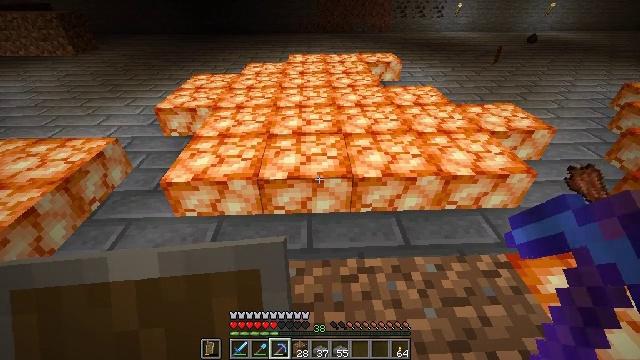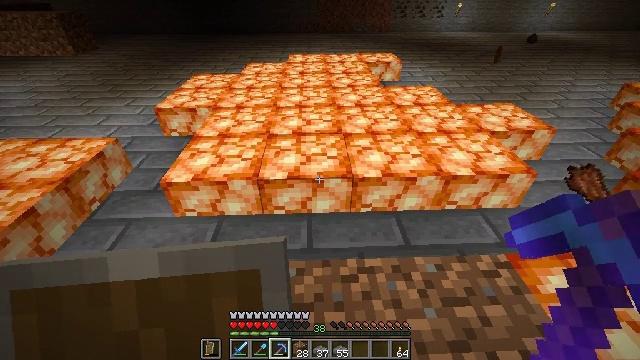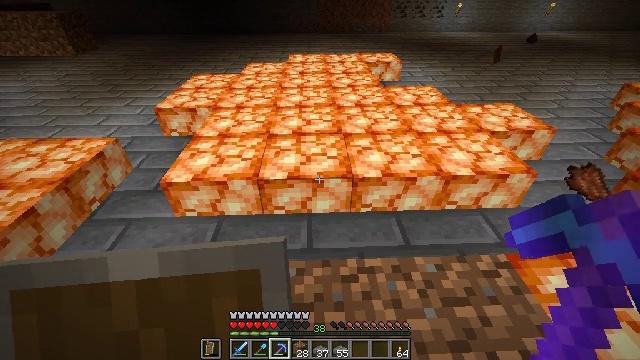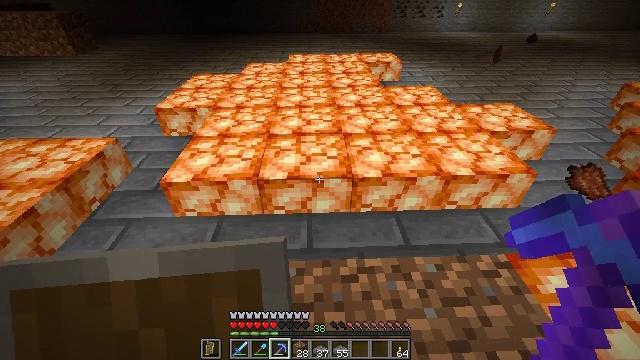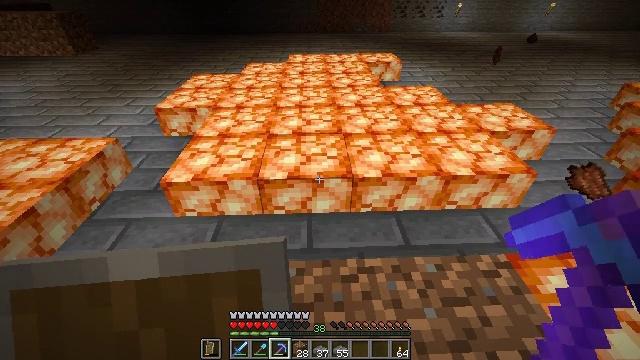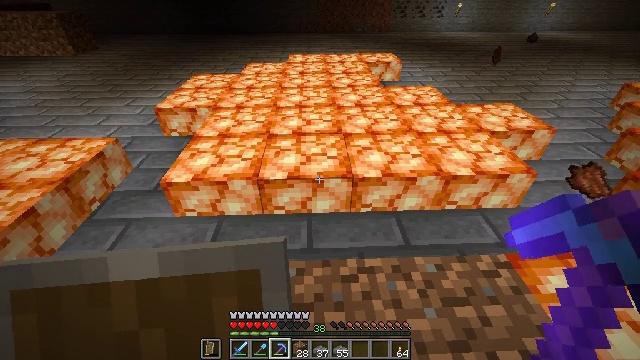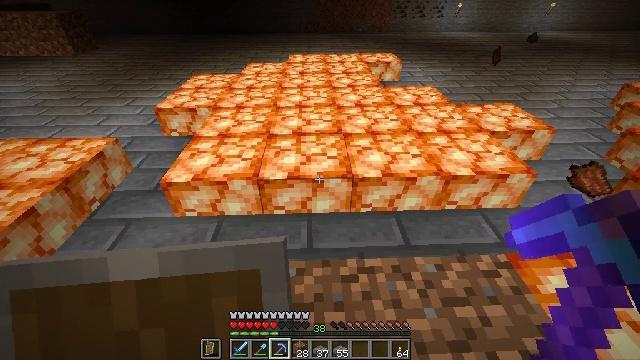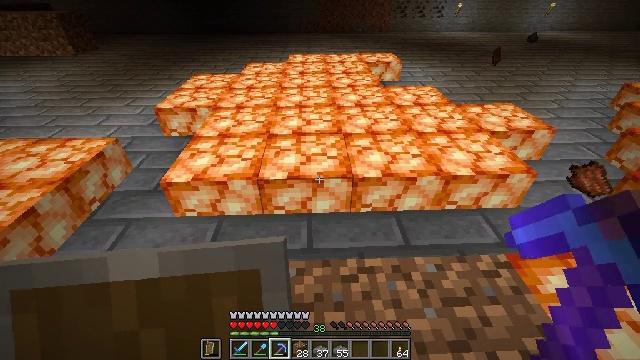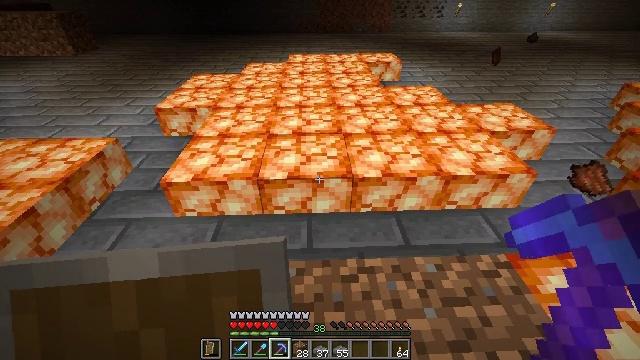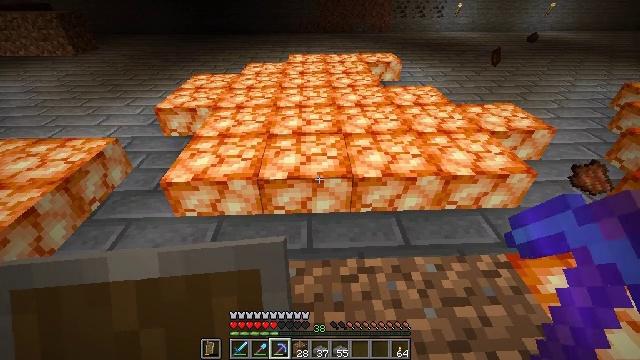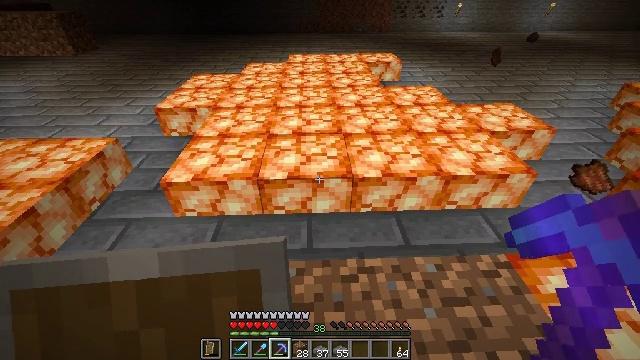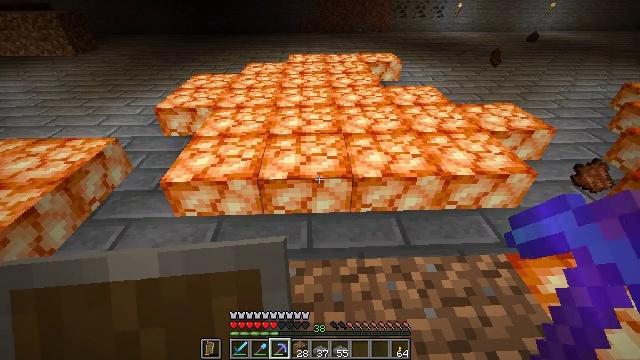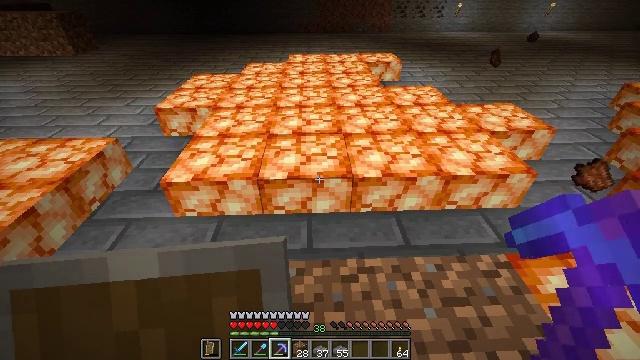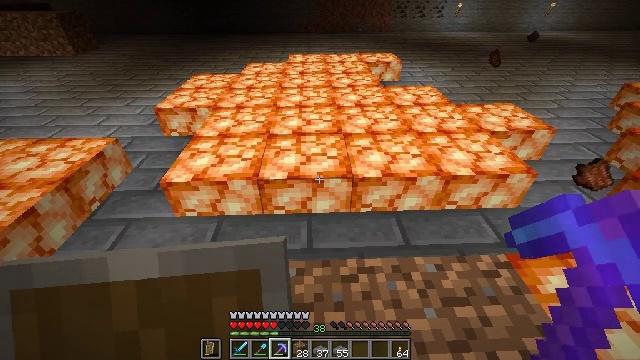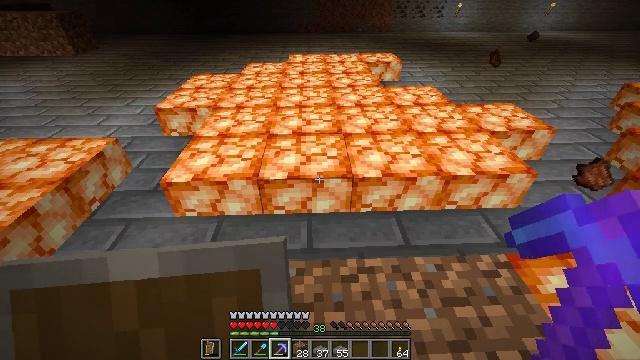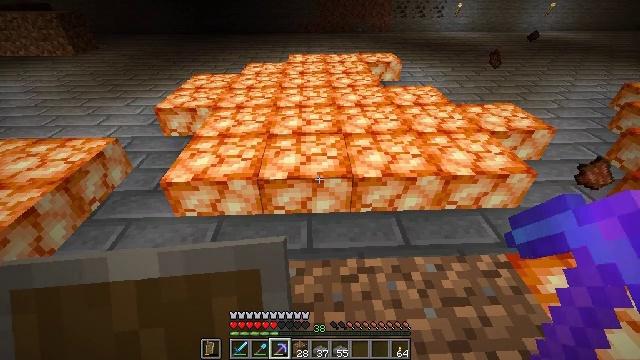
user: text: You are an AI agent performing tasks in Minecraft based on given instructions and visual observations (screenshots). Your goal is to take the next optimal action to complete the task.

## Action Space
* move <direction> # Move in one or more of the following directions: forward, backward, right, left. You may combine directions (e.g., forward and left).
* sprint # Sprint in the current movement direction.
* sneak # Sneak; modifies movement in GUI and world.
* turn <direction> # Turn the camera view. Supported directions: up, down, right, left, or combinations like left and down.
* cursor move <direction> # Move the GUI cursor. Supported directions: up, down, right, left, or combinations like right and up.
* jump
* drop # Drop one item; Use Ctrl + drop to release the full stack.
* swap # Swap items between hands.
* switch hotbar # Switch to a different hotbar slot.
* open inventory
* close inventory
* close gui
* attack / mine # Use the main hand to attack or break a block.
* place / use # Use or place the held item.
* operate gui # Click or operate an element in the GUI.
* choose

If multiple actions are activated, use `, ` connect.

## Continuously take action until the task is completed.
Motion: motion action
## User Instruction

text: Mine the shroomlight block.
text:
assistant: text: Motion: no_op
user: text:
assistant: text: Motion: no_op
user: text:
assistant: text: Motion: no_op
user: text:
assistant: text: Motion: no_op
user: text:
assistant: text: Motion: no_op
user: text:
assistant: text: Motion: no_op
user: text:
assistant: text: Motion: no_op
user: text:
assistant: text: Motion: no_op
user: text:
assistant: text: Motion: no_op
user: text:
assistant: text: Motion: no_op
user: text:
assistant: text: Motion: no_op
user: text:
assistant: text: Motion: no_op
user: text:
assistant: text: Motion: no_op
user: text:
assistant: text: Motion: no_op
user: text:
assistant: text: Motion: no_op
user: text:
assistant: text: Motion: no_op
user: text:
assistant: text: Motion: no_op
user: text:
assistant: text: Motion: no_op
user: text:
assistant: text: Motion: no_op
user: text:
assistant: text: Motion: no_op
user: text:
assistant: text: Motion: no_op
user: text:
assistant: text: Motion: no_op
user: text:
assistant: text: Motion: no_op
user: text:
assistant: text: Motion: no_op
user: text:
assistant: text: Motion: no_op
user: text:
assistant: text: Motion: no_op
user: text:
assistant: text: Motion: no_op
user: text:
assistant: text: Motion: no_op
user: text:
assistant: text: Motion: no_op
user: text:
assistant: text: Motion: no_op